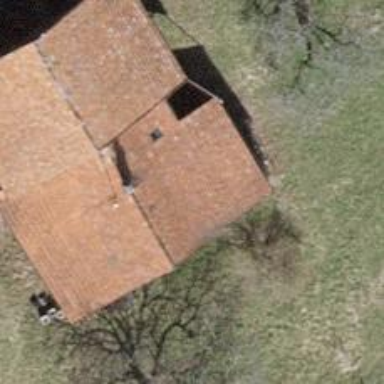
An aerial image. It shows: Shed building.